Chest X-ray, AP view. Patient: 17 years old, sex F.
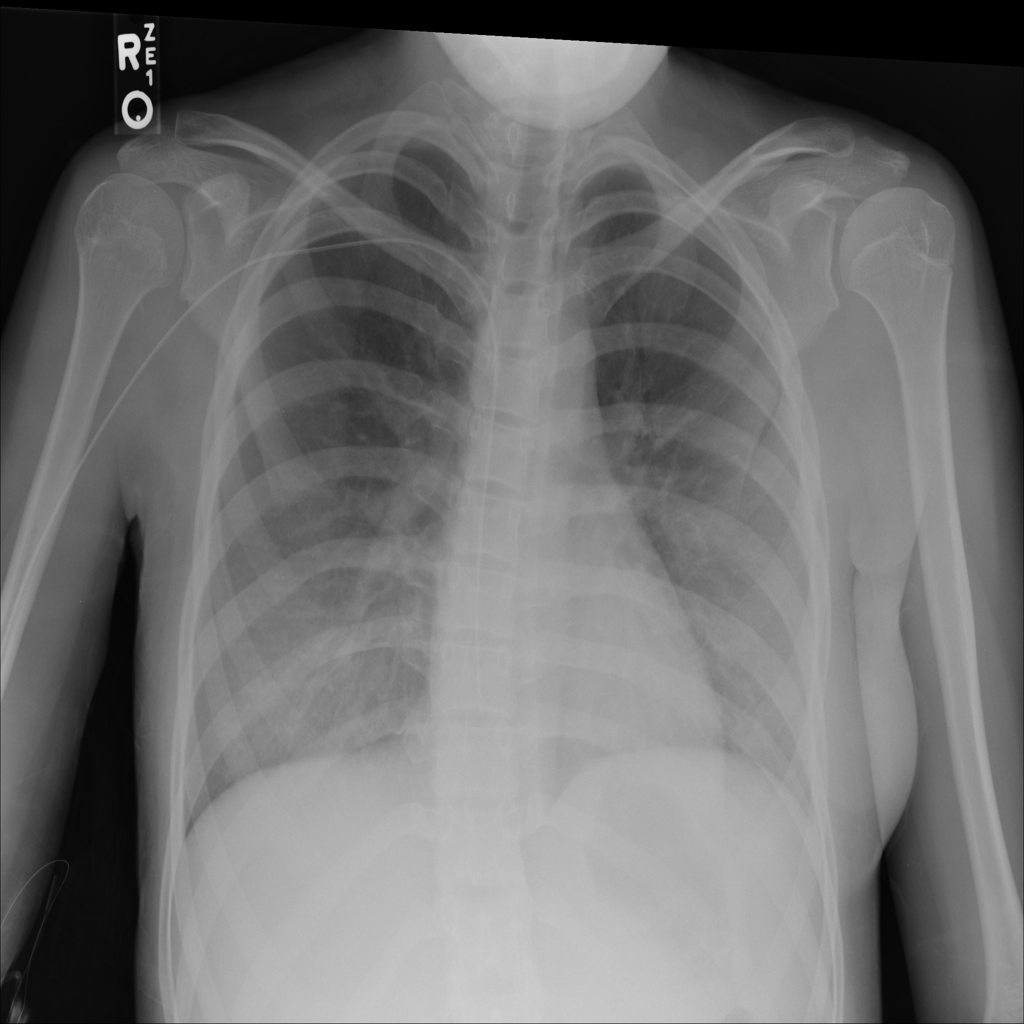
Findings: No Finding